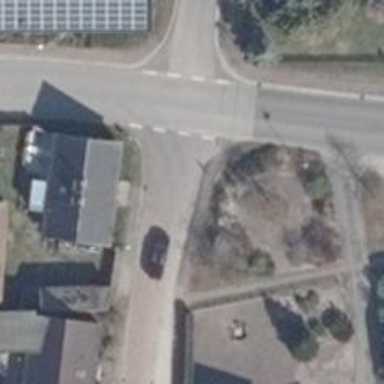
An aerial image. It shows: Road with stop sign.